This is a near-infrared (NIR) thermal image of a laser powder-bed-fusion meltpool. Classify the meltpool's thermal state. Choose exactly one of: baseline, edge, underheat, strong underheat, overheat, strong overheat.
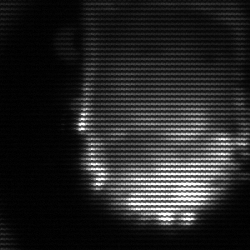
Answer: baseline